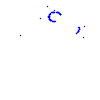
Particle: proton